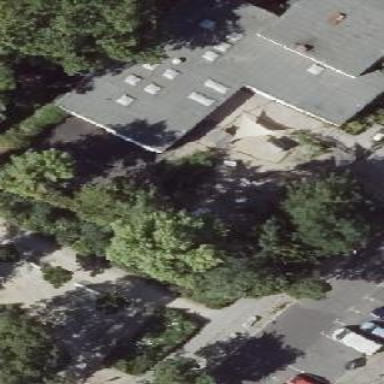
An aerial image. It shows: School building.